Question:
I have five tabs in a Activity which can swipe. While swiping the tabs toolbar text need to change accordingly. For that I used Interface calling that method from Fragment to Activity, but its not working properly.
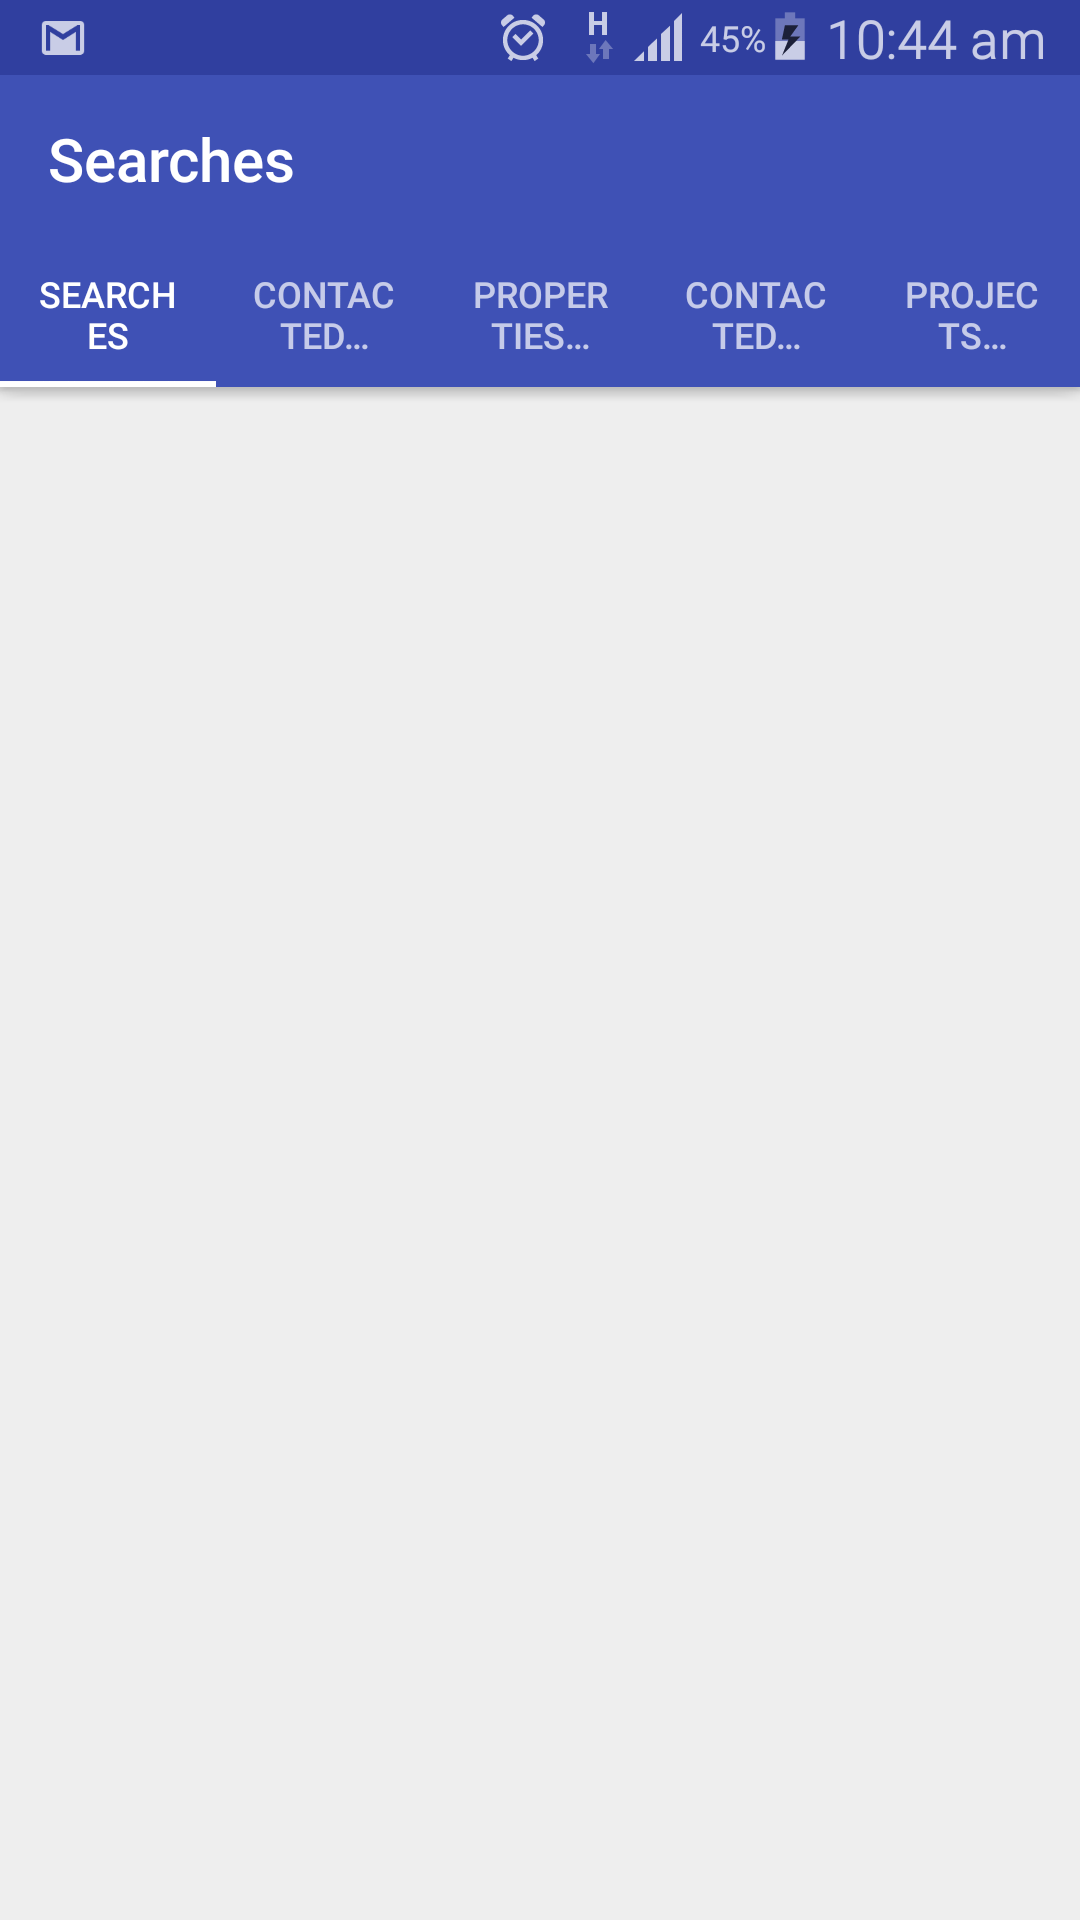
Answer: I did it by using the bellow way..
'''
viewPager.addOnPageChangeListener(new ViewPager.OnPageChangeListener() {
@Override
public void onPageScrolled(int position, float positionOffset, int positionOffsetPixels) {
if (position == 0) {
toobar.setTitle("one");
} else if (position == 1) {
toobar.setTitle("two");
} else if (position == 2) {
toobar.setTitle("three");
} else if (position == 3) {
toobar.setTitle("four");
} else if (position == 4) {
toobar.setTitle("five");
}
}
'''